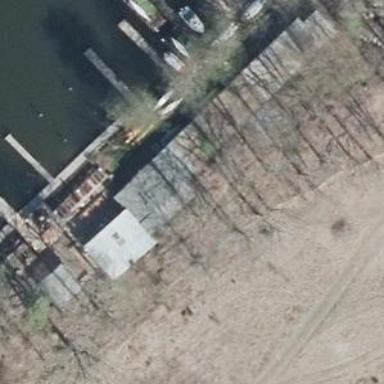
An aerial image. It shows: Boathouse.